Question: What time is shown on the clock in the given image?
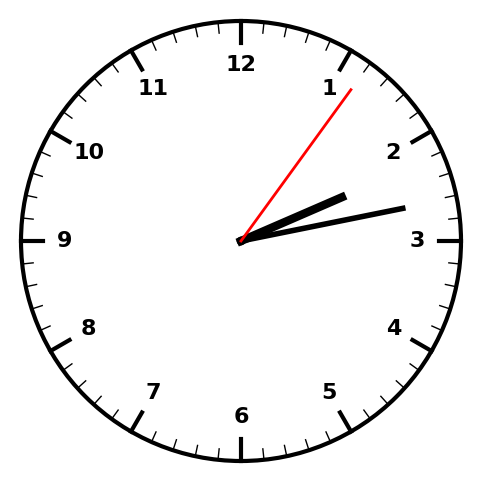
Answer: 02:13:06